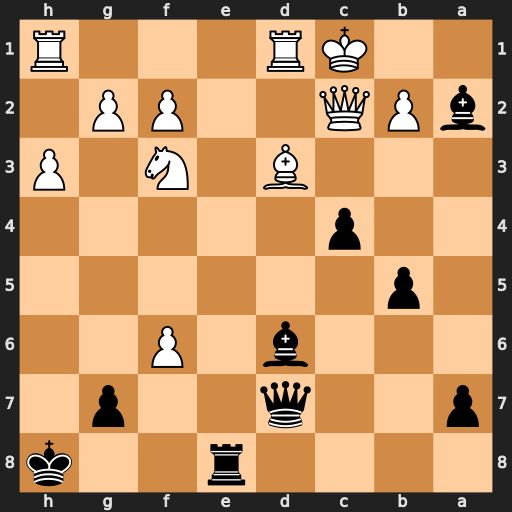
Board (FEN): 4r2k/p2q2p1/3b1P2/1p6/2p5/3B1N1P/bPQ2PP1/2KR3R
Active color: b
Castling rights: -
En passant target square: -
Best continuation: Bf4+ Rd2 cxd3